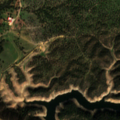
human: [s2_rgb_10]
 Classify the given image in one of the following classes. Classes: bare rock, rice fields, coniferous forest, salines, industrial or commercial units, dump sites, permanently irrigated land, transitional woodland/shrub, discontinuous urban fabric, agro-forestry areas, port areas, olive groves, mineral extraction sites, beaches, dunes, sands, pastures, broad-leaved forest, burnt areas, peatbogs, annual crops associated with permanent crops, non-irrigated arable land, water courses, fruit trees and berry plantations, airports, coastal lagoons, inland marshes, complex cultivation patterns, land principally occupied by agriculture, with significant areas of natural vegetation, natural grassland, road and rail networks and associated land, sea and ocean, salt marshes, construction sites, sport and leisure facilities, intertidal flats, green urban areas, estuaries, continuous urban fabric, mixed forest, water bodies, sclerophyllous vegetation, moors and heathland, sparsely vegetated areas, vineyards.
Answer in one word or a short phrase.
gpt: agro-forestry areas, broad-leaved forest, mixed forest, water bodies